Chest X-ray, AP view. Patient: 32 years old, sex F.
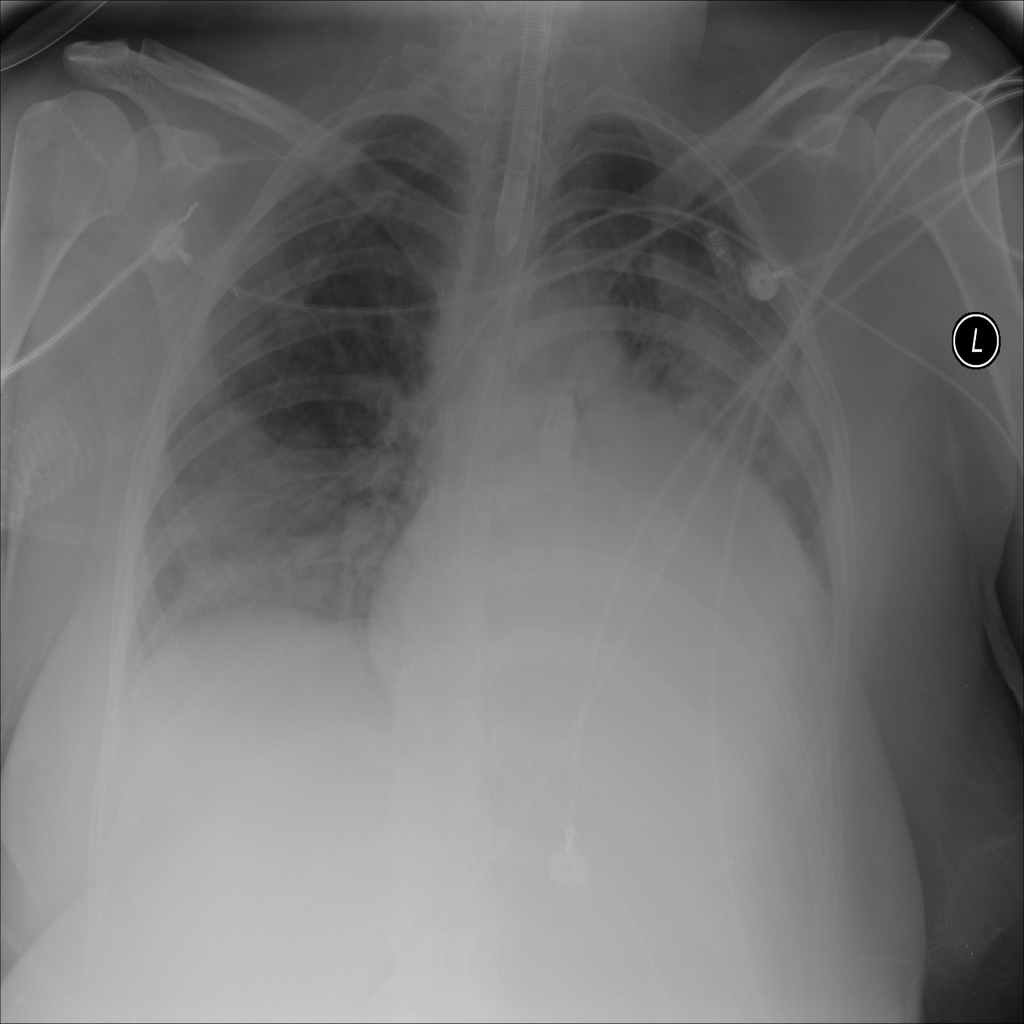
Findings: Cardiomegaly, Consolidation, Infiltration